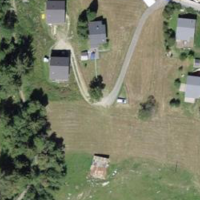
EUNIS habitat code: 55
Species observed at this site:
Phyteuma betonicifolium
Sorbus aucuparia